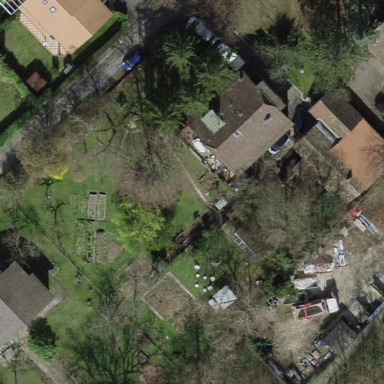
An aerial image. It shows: Garden surrounded by fence.